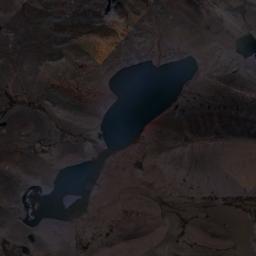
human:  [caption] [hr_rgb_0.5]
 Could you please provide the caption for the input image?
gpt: The lake in the picture is very long .

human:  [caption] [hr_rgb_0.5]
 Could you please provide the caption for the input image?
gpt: A long strip of blue lake surrounded by yellow brown rocks .

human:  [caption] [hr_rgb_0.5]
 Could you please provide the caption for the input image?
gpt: The lake lies in a wasteland and the water is dark blue .

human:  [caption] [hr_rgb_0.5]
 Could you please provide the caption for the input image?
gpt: The ground is uneven around the lake .

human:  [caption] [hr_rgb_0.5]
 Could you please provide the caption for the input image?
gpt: There are brown bare land around the lake .